Question: Consider the following definitions of binary and unary trees, a function 'flatten', which converts binary and unary trees to lists (e.g, 'flatten (Node (Leaf 10) 11 (Leaf 20))' is '<URL>:
'''
data Tree a = Leaf a | Node (Tree a) a (Tree a) | UNode a (Tree a) deriving (Show)
flatten :: Tree a -> [a]
flatten (Leaf x) = [x]
flatten (Node l x r) = flatten l ++ [x] ++ flatten r
flatten (UNode l x) = [l] ++ flatten x
reverseflatten :: [a] -> Tree a
reverseflatten [x] = (Leaf x)
reverseflatten [x,y] = UNode x (Leaf y)
reverseflatten [x,y,z] = Node (Leaf x) y (Leaf z)
reverseflatten (x:y:xs) = revflat2 (x:y:xs)
revflat2 :: [a] -> Tree a
revflat2 [x] = (Leaf x)
revflat2 [x,y] = UNode y (Leaf x)
revflat2 [x,y,z] = Node (Leaf x) y (Leaf z)
revflat2 (x:y:xs) = Node (Leaf x) y (revflat2 ([head $ tail xs] ++ [head xs] ++ tail (tail xs)))
'''
'reverseflatten [1..5]' is 'Node (Leaf 1) 2 (Node (Leaf 4) 3 (Leaf 5)', but '(reverseflatten(flatten(reverseflatten [1..5])))' does not return the same as 'reverseflatten [1..5]'. How could 'flatten' be modified so that 'reverseflatten x: xs' is the same as '(reverseflatten(flatten(reverseflatten x:xs)))'?
'reverseflatten' forms the series of trees in the picture below.
For example, 'reverseflatten [x,y,z]' forms Tree 2 in the picture, 'reverseflatten [x,y,z, x']' forms Tree 3, 'reverseflatten [x,y,z, x', y']' forms Tree 4, 'reverseflatten [x,y,z, x', y', z']' forms Tree 5, 'reverseflatten [x,y,z, x', y', z', x'']' forms Tree 6, etcetera.

What I want is that 'reverseflatten x: xs' is the same as '(reverseflatten(flatten(reverseflatten x:xs)))'. So I need to design 'flatten' so it has this effect.
I have made the following attempt (where the case 'flatten Node l x r' is supposed to divide into a case in which 'r' is a leaf, and a case where it is not):
'''
flatten :: Tree a -> [a]
flatten (Leaf x) = [x]
flatten (UNode l x) = [l] ++ flatten x
flatten (Node l x r)
| r == Leaf y = [l, x, r]
| otherwise = flatten (Node l x (revflat2 ([head $ tail r] ++ [head r] ++ tail (tail r)))
'''
but this produces:
'''
experiment.hs:585:1: error:
parse error (possibly incorrect indentation or mismatched brackets)
|
585 | flatten (UNode l x) = [l] ++ flatten x
| ^
'''
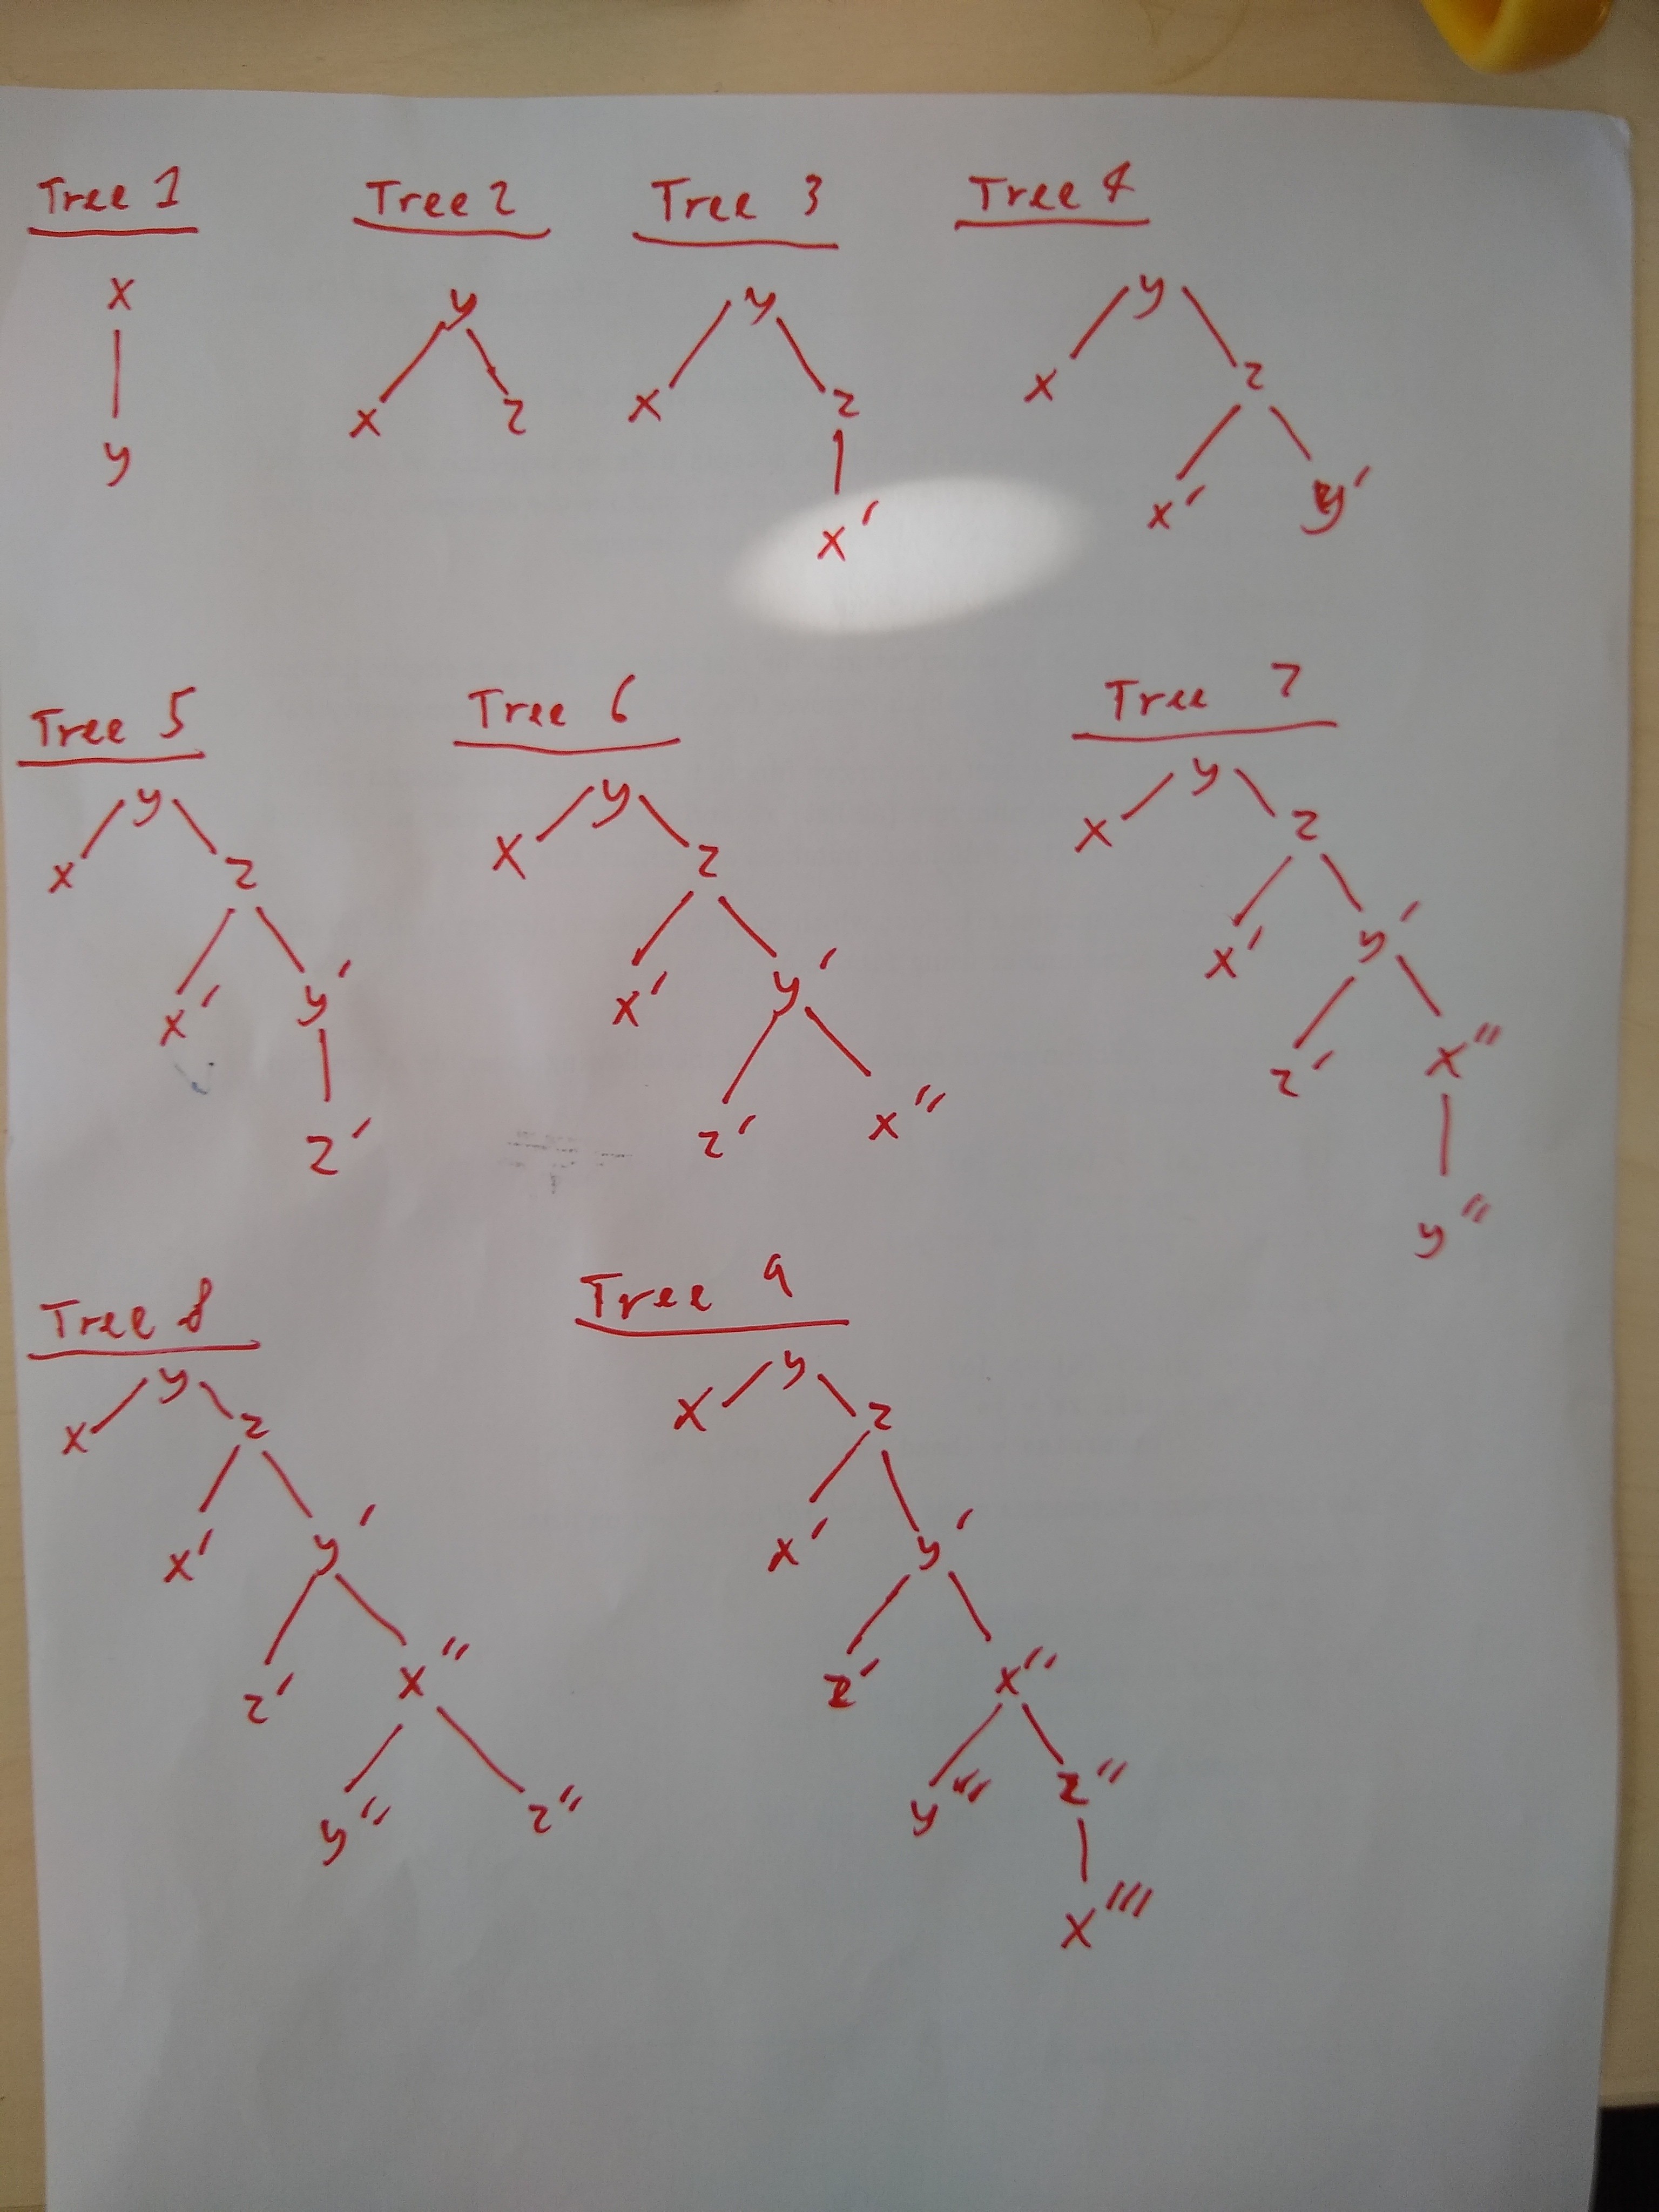
Answer: I think that your problem is that the first node of the tree does not have the same pattern as the others, as in if you look at Tree1 it goes [x,y,z] , whereas Tree4 goes [x,y,[x',z,y']].
You can see that the ordering of the child nodes do not follow that of the first one, which is why some people noted it feels un-natural. To fix it you can either change your definition of reverseFlattening to one that has a constant pattern, which I assume you don't want, or change your flatten to take this weird pattern into account:
'''
data Tree a = Leaf a | Node (Tree a) a (Tree a) | UNode a (Tree a) deriving (Show)
reverseFlatten :: [a] -> Tree a
reverseFlatten [x] = (Leaf x)
reverseFlatten [x,y] = UNode y (Leaf x)
reverseFlatten [x,y,z] = Node (Leaf x) y (Leaf z)
reverseFlatten (x:y:xs) = Node (Leaf x) y (reverseFlatten ((xs !! 1) : (head xs) : (drop 2 xs)))
flatten :: Tree a -> [a]
flatten (Leaf x) = [x]
flatten (UNode l (Leaf x)) = [l,x]
flatten (Node (Leaf l) x r) = l : x : flattenRest r
flattenRest :: Tree a -> [a]
flattenRest (Leaf x) = [x]
flattenRest (UNode l (Leaf x)) = [l,x]
flattenRest (Node (Leaf l) x r) = x : l : flattenRest r
'''
Note that I extended the pattern matching for your UNode and the left Node as you know already it will be a left-sided tree so there's no need to call your function if you know already what the result will be.